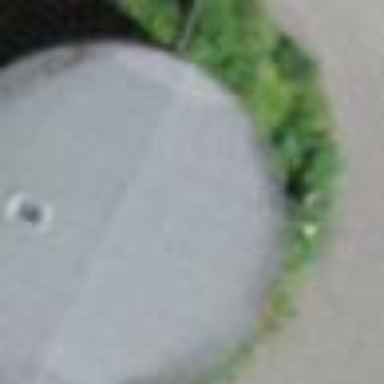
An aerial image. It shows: Storage tank created as man-made structure.